Interaction volume radius: 5 \u00c5
Interaction volume height: 10 \u00c5
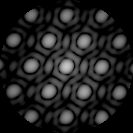
Disorder parameter: 0.08703